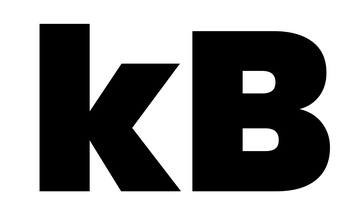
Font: Poppins-Black